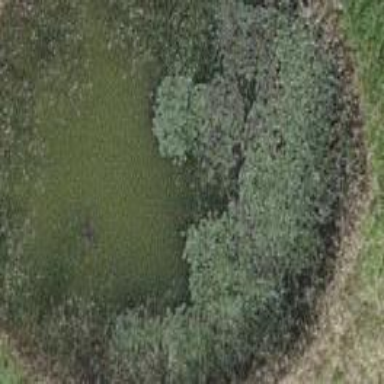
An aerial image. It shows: Pond surrounded by natural water.